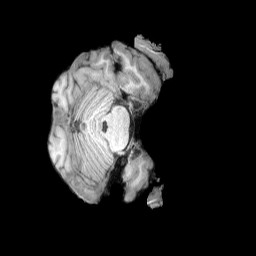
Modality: T1w
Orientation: axial
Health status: healthy